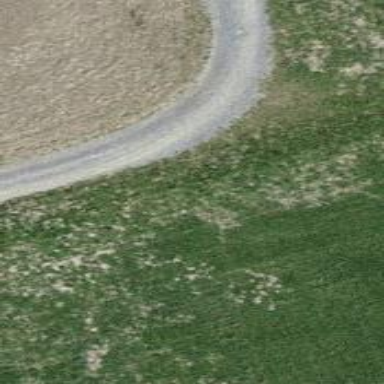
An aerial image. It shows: Gravel track.